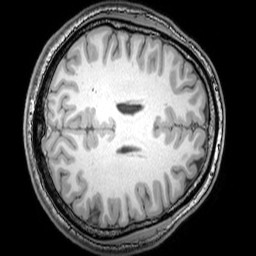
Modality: T1w
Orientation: axial
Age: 24
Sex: male
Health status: healthy
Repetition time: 0.081 s
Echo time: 0.037 s